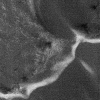
Atmospheric dust classification: not_dusty